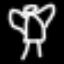
Label: angel